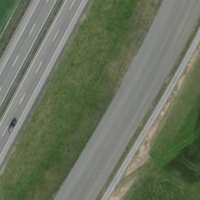
EUNIS habitat code: 57
Species observed at this site:
Linaria vulgaris